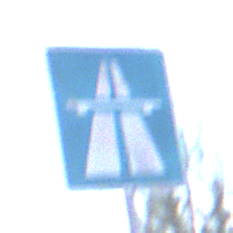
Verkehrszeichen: Autobahn
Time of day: MorningAfternoon
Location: Outdoor (Nature)
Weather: PartlyCloudy
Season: NotSpecified
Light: Natural